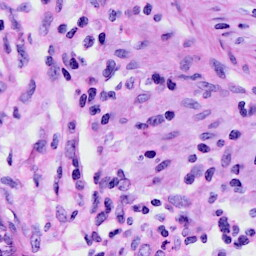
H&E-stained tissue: Cervix